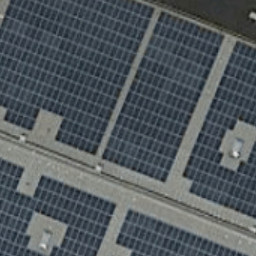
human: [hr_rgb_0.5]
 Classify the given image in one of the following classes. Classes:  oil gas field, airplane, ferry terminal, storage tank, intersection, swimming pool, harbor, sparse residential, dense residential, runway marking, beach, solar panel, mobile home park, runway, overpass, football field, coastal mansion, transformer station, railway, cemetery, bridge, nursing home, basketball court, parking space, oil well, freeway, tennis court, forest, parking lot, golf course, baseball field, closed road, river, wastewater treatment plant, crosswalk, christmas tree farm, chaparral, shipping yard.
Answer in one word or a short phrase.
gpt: solar panel